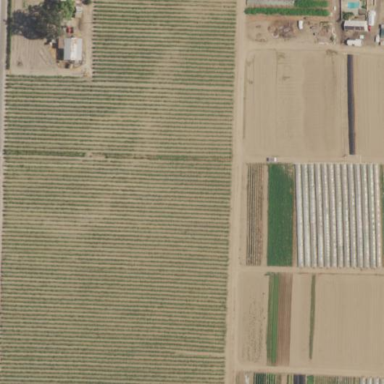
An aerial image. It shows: Vineyard.